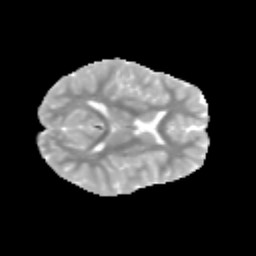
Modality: MD
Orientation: axial
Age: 9
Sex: female
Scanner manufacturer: siemens
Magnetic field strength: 3 T
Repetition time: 3.8 s
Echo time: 0.07 s